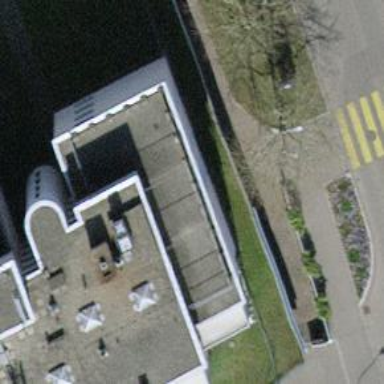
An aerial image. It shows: Restaurant.